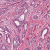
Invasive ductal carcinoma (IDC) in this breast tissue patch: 1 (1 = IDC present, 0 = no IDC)